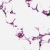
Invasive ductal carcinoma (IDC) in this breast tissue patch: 0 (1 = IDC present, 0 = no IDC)